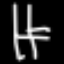
Label: chair